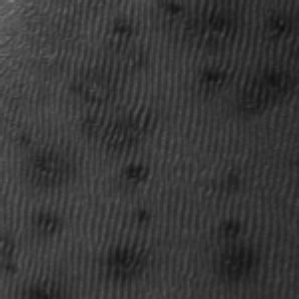
Label: frost